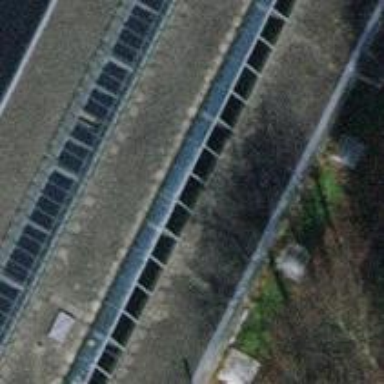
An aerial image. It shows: Industrial building with flat roof.